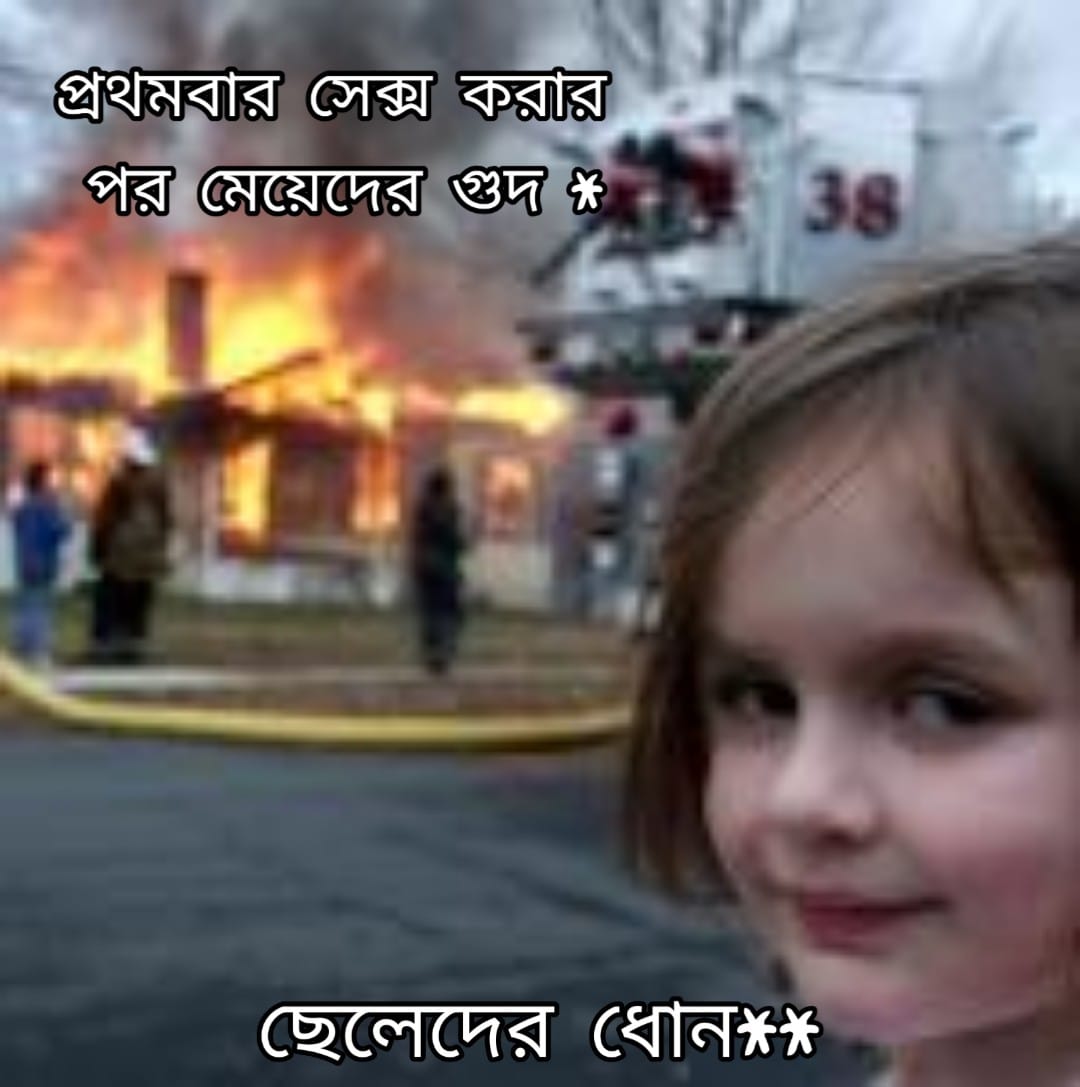
Caption:   প্রথমবার সেক্স করার পর মেয়েদের গুদ *      ছেলেদের ধোন **
Label: hate